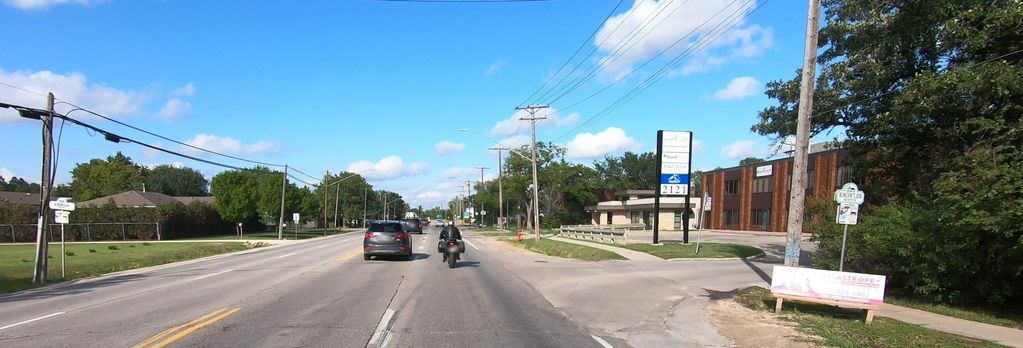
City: winnipeg